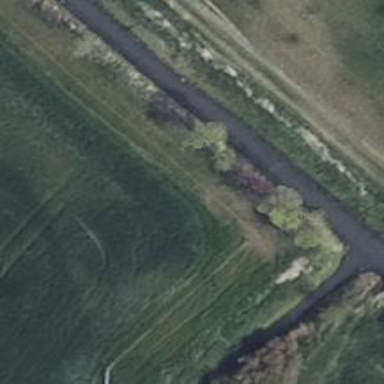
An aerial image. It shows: Row of deciduous broadleaved trees.